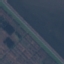
Land use / land cover: River